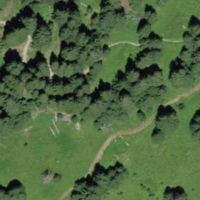
EUNIS habitat code: 44
Species observed at this site:
Phyteuma betonicifolium